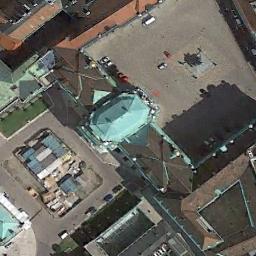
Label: church